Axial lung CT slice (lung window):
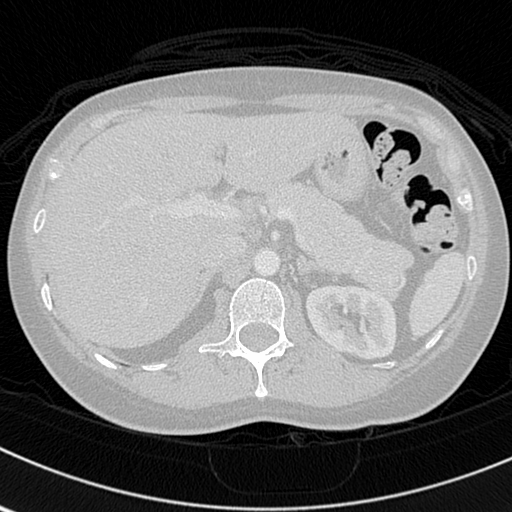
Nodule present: no